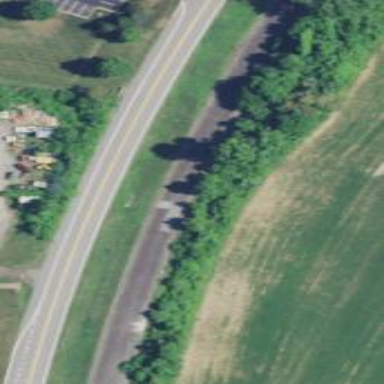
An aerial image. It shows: Well-maintained track road of grade 1.